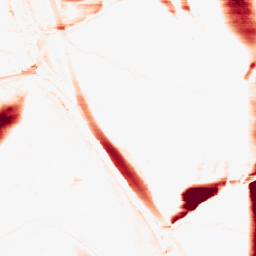
Category: morphological
Decomposition family: morphological_rect
Decomposition parameters: operation: opening
width: 50
height: 5
Upsampling method: bspline
Upsampling parameters: scale: 4
Upsampling scale: 4